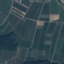
Land use / land cover: PermanentCrop